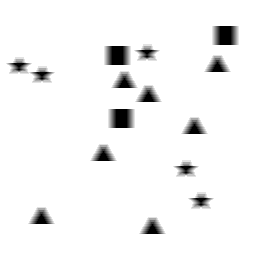
Squares: 3
Triangles: 7
Stars: 5
Total shapes: 15